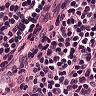
Metastatic tissue present: no